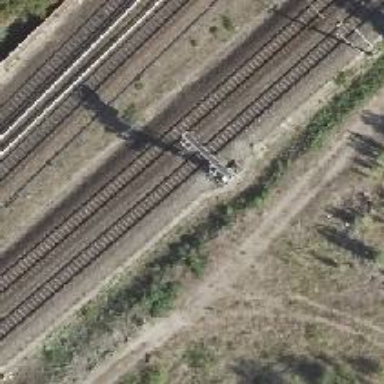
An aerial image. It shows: Railway signal.